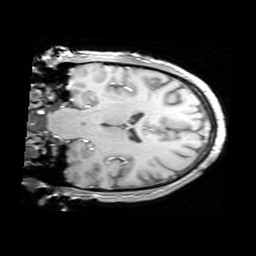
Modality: T1w
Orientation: coronal
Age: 33
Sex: male